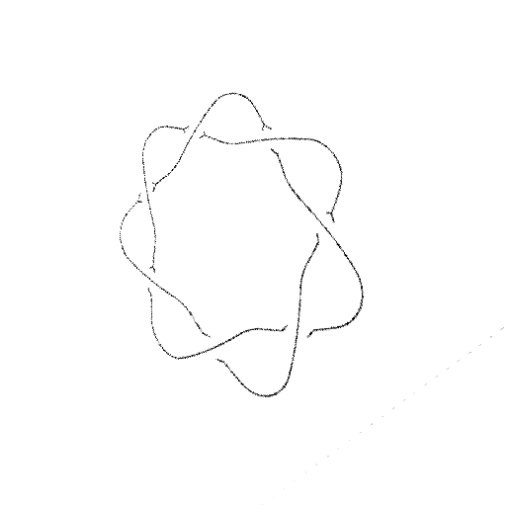
Crossing number: 7